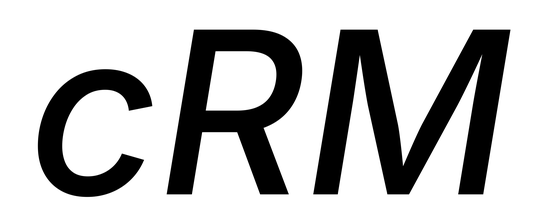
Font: Inter-Italic_Medium_Italic